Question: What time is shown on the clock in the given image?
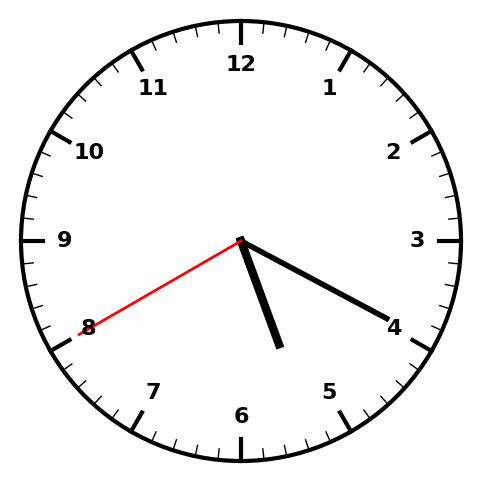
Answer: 05:19:40